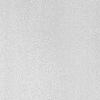
Atmospheric dust classification: dusty